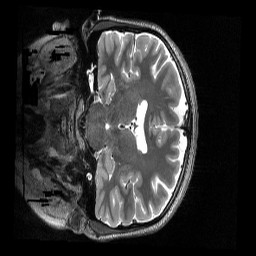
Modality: T2w
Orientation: coronal
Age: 21
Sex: female
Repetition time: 3.2 s
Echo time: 0.563 s